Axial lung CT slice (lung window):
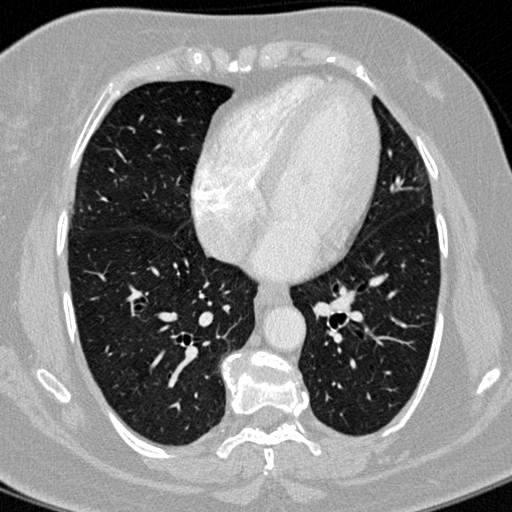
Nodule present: no